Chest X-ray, AP view. Patient: 52 years old, sex M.
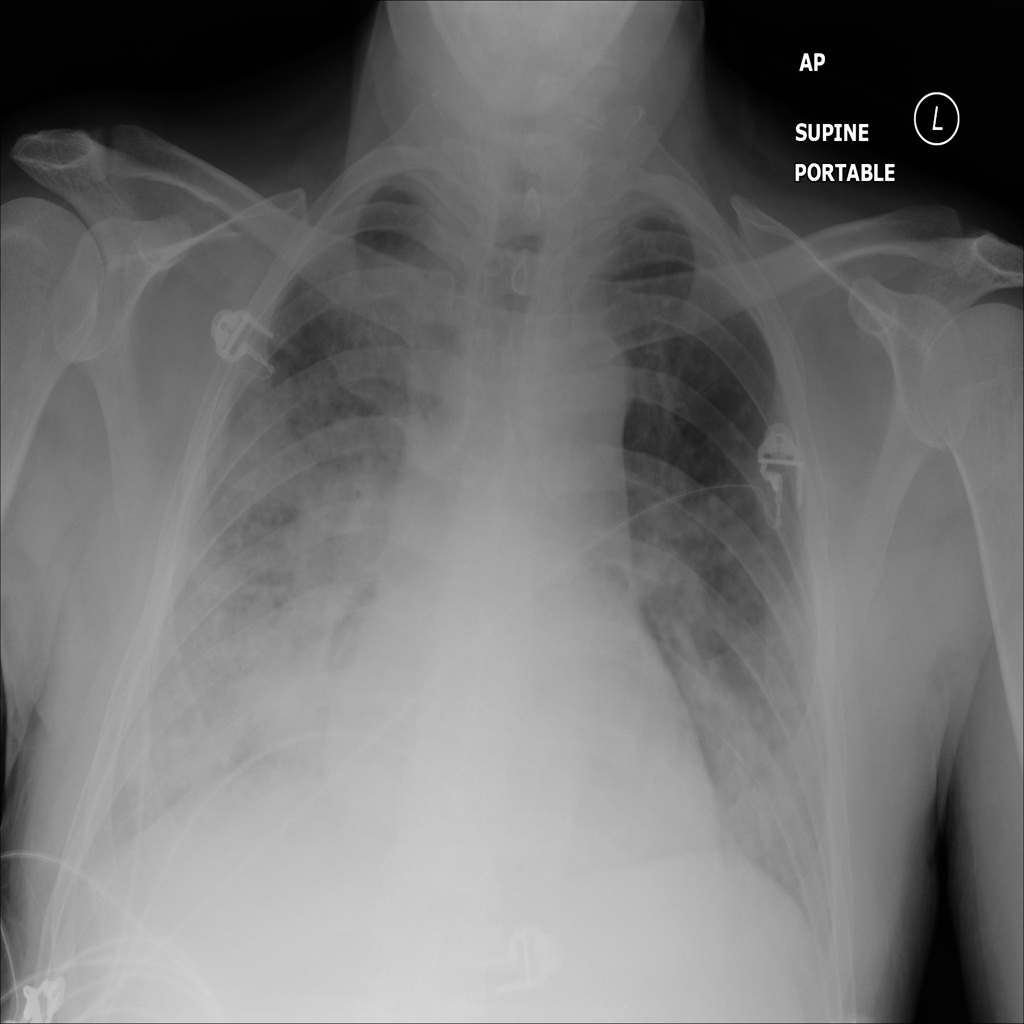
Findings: No Finding